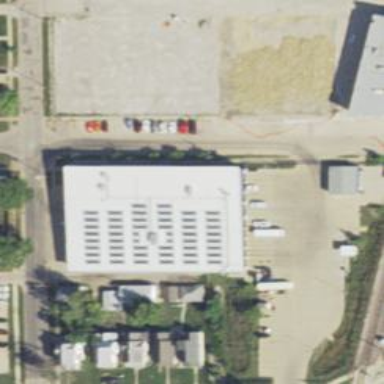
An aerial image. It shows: Transportation building.